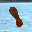
Label: 8